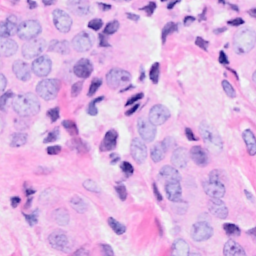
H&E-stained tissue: Breast